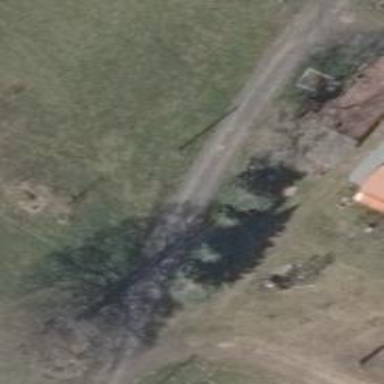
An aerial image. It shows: Driveway leading to service road.